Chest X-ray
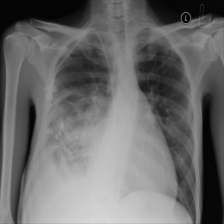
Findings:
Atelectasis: negative
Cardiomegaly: negative
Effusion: positive
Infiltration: positive
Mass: negative
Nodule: negative
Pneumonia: negative
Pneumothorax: negative
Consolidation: negative
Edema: negative
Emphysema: negative
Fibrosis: negative
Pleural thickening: negative
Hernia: negative